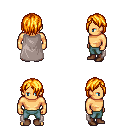
a pixel art fantasy rpg character, male body template, human, tanned skin, gray cape, teal pants, light blonde bangs hairstyle, brown shoes, four views (front, back, left, right), 2x2 character sprite sheet, small pixel art, hard edges, no anti-aliasing